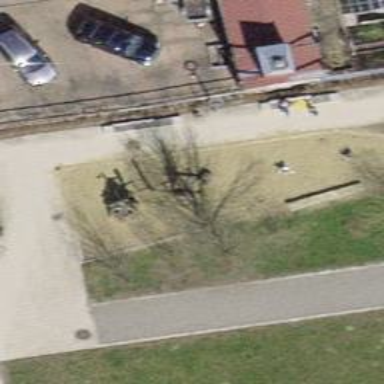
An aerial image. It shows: Sandpit playground.